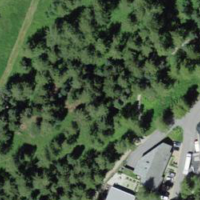
EUNIS habitat code: 43
Species observed at this site:
Allium scorodoprasum